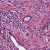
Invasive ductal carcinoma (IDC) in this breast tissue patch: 1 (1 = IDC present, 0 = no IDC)